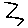
Label: zigzag